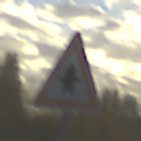
Verkehrszeichen: Vorfahrt
Umgebung: Outdoor, Suburban
Tageszeit: MorningAfternoon
Wetter: PartlyCloudy
Licht: Natural
Jahreszeit: NotSpecified
Kontrast: MediumContrast